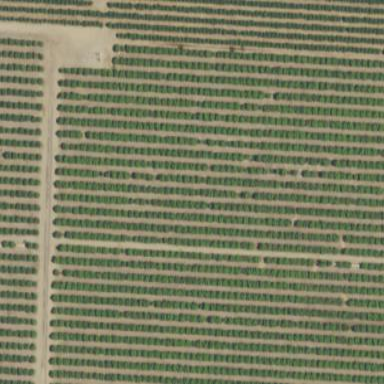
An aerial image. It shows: Orchard.